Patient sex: M
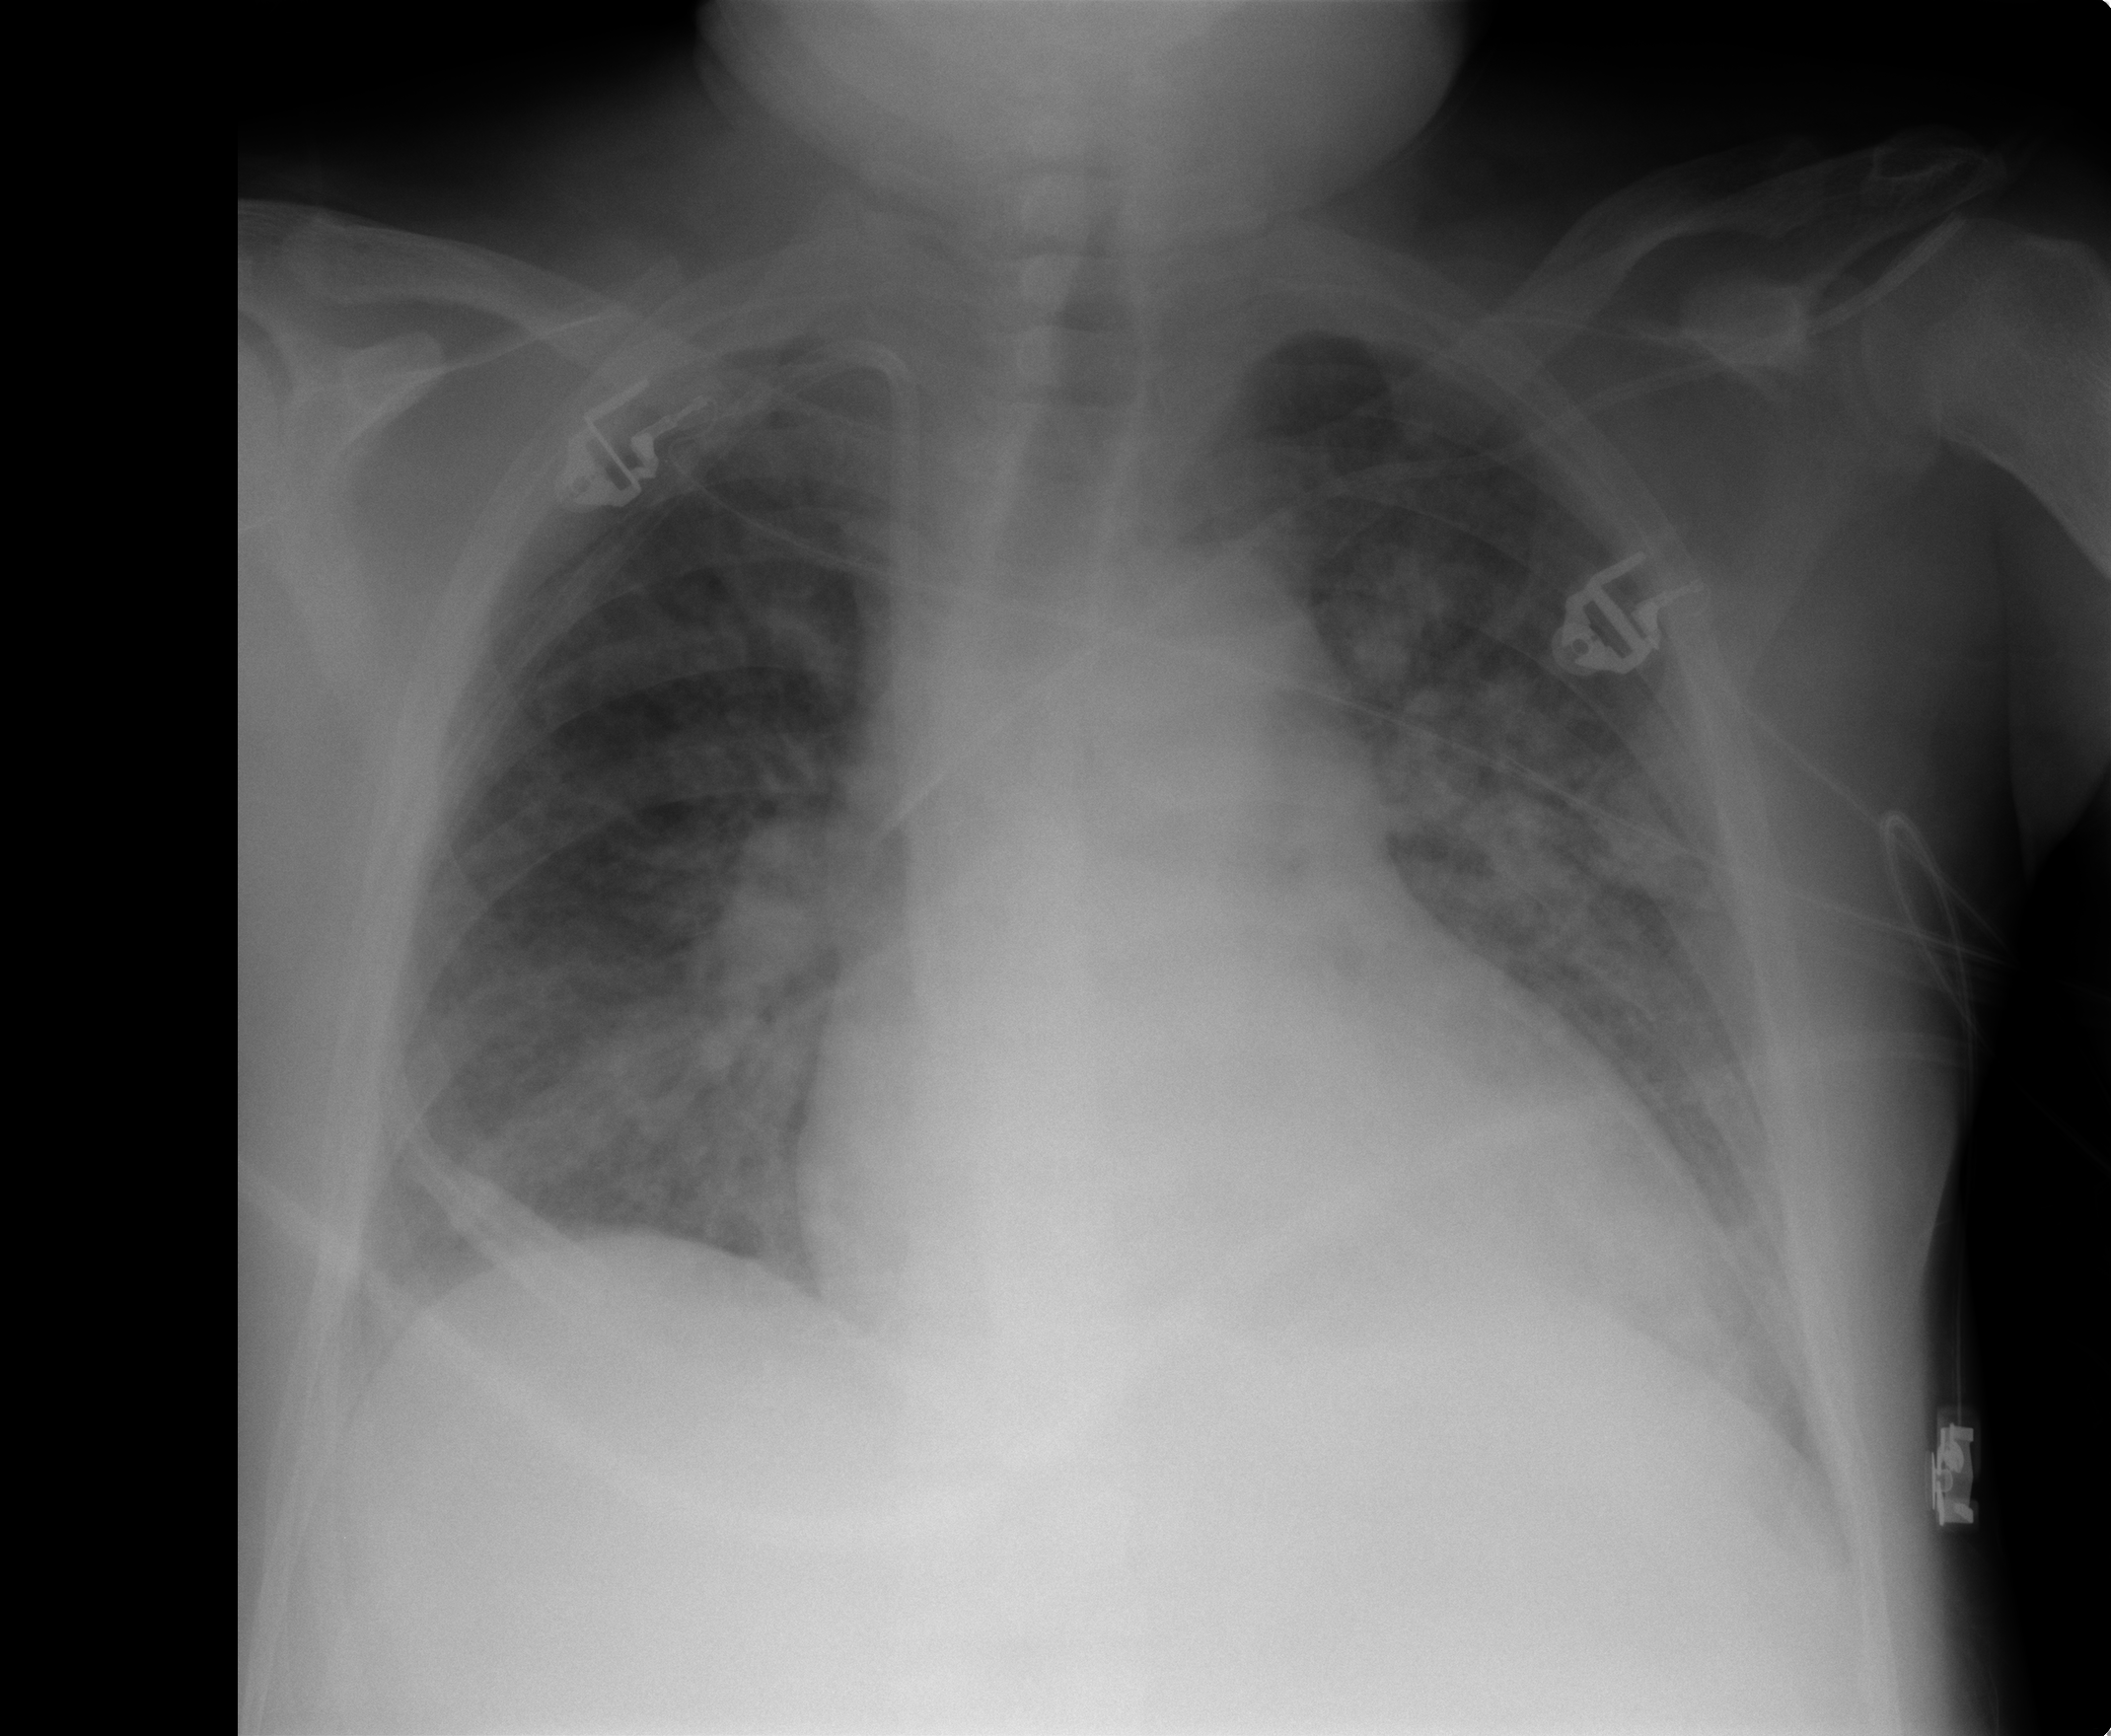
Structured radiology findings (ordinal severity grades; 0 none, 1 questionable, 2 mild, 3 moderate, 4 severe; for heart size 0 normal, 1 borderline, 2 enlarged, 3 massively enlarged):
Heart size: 2
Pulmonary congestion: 2
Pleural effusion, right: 2
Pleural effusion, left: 2
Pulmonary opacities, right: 3
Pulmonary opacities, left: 3
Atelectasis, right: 3
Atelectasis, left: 3